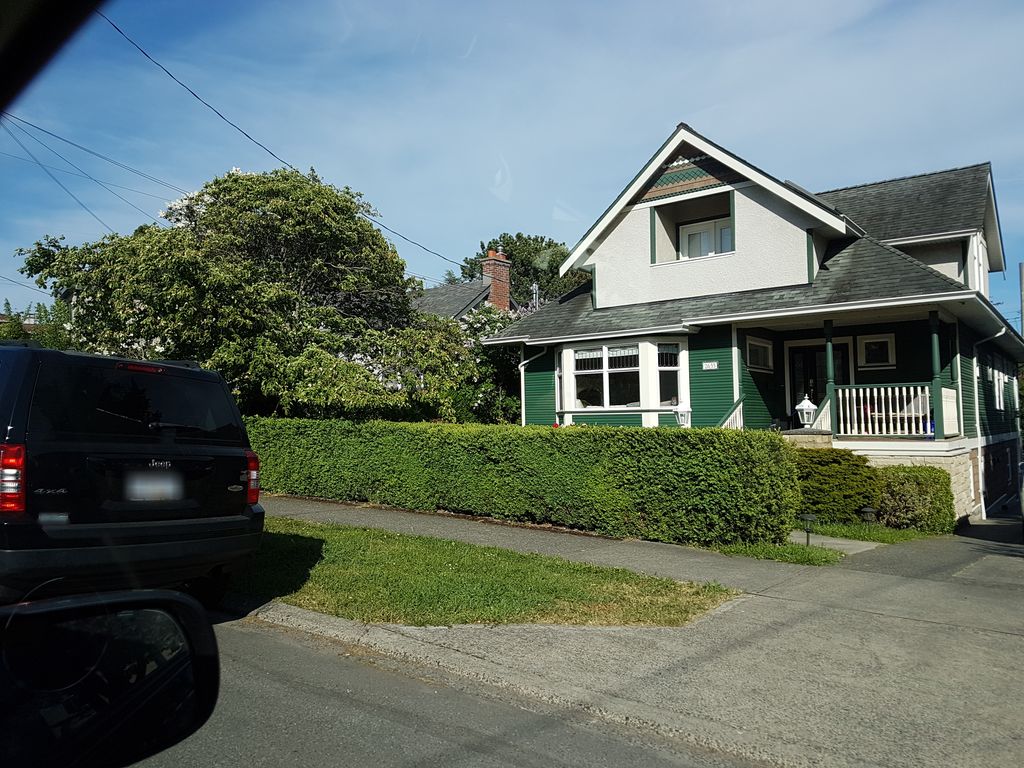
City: victoria